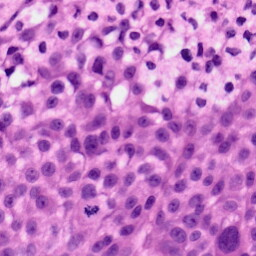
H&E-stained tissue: Skin